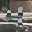
Label: 4